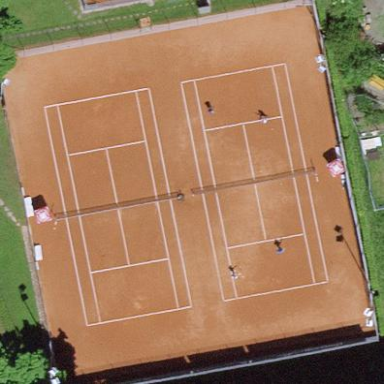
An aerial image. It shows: Sandy tennis court on pitch designated for leisure land.